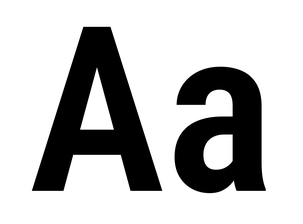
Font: Roboto_Condensed_SemiBold